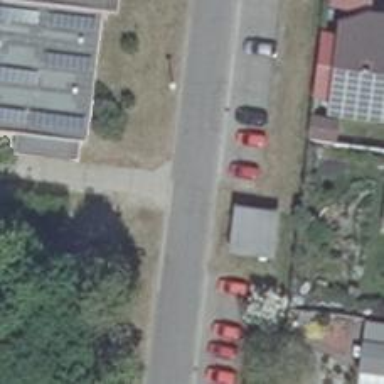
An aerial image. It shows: Residential road with diagonal parking spaces on the left side.